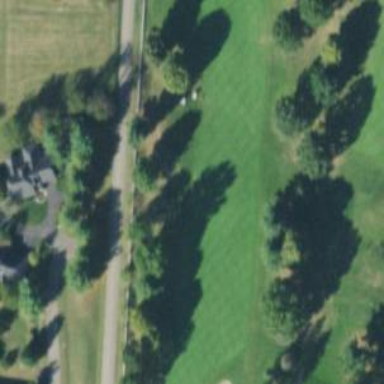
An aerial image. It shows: Golf fairway on grassy land designated for golfing activities.